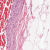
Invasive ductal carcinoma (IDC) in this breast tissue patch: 0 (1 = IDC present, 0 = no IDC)